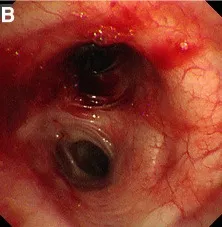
Multimodal imaging. (B) Bronchoscopy view at the level of the left lobar bronchus.
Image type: endoscopy (airway_endoscopy)